Question: I'm pretty new to python and Django development. I'm using Python 3.4.0 and Django 1.7.3.
I am following the django docs tutorials, everything is working fine until part 3 of the tutorial. In part 3, when I make my view I'm getting the error(screenshot attached.)

Following is my urls.py of application 'polls'
'''
from django.conf.urls import patterns,url
from polls import views
urlpatters = patterns('',
url(r'^$', views.index, name='index'),
)
'''
Following is my urls.py of the main project.
'''
from django.conf.urls import patterns, include, url
from django.contrib import admin
urlpatterns = patterns('',
url(r'^polls/', include('polls.urls')),
url(r'^admin/', include(admin.site.urls)),
)
'''
I'm not able to find where I'm going wrong. Any help is appreciated.
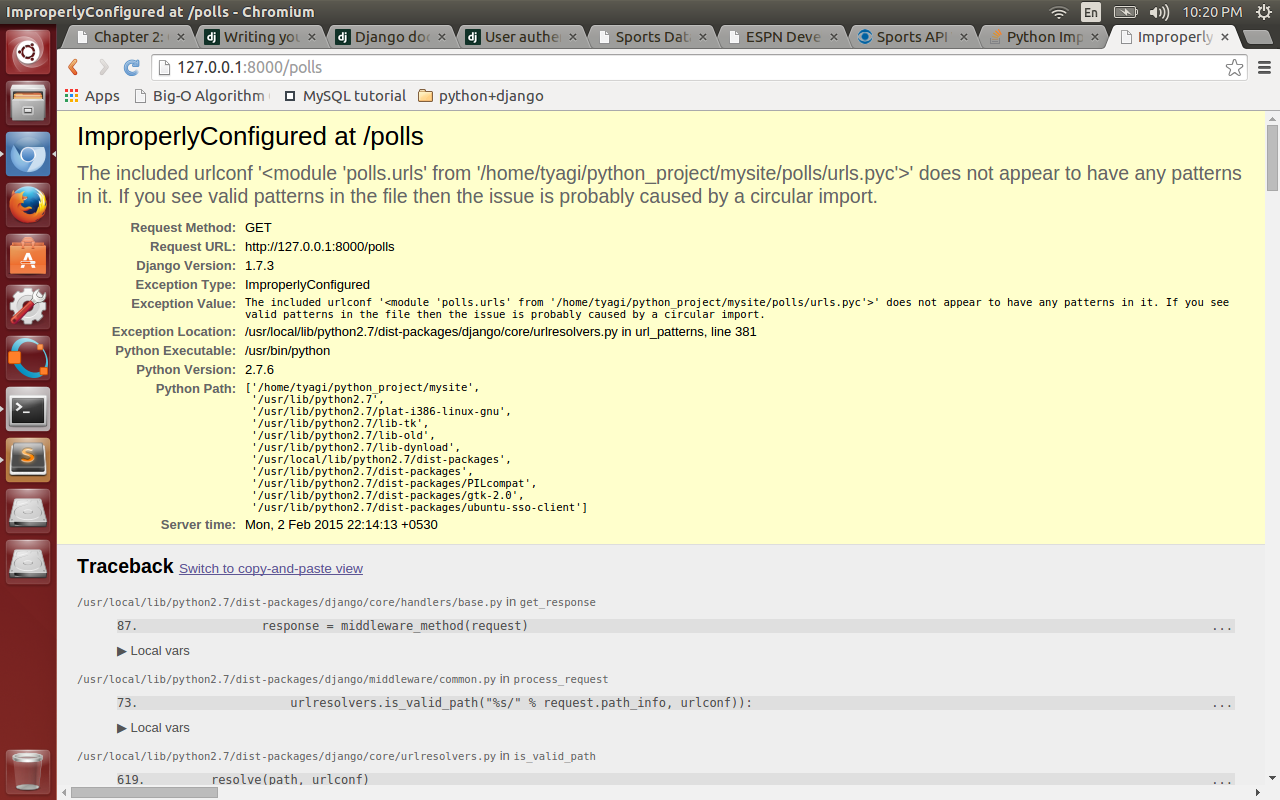
Answer: You misspelled 'patterns' in 'polls/urls.py'.
Django relies on there being a 'patterns' variable in the 'urls' module, but in your case you accidentally put 'urlpatters'.
'''
from django.conf.urls import patterns, url
from polls import views
urlpatterns = patterns('',
url(r'^$', views.index, name='index'),
)
'''
Just a heads up, you don't need to use 'patterns' unless you are using function based views and you are using the string import. <URL> and can be replaced by a standard list instead.
'''
from django.conf.urls import patterns, url
from polls import views
urlpatterns = [
url(r'^$', views.index, name='index'),
]
'''
This will work in all versions of Django, and you won't have to worry about it breaking in the near future.